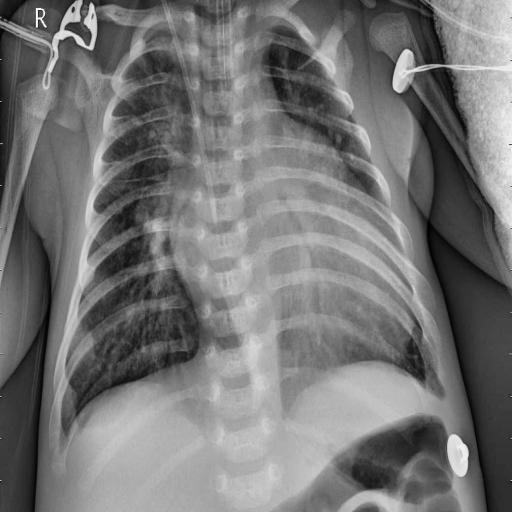
Finding: PNEUMONIA